Question: I want to move an object along a Path. The PathTransition works in terms of Duration, but I need to use the movement along the Path in an AnimationTimer.
Does anyone know a way to move a Node along a given Path via AnimationTimer?
Or if someone has a better idea of smoothing the rotation of the nodes at the sharp edges along hard waypoints, it would suffice as well.
I need it for moving an object along a sharp path, but the rotation should have smooth turns. The code below draws the path along waypoints (black color).
I thought a means of doing this would be to shorten the path segments (red color) and instead of a hard LineTo make a CubicCurveTo (yellow color).
The PathTransition conveniently would move the Node along the path with correct rotation at the edges, but unfortunately it works only on a Duration basis.
'''
import java.util.ArrayList;
import java.util.List;
import javafx.animation.PathTransition;
import javafx.animation.PathTransition.OrientationType;
import javafx.animation.Transition;
import javafx.application.Application;
import javafx.geometry.Point2D;
import javafx.scene.Scene;
import javafx.scene.SnapshotParameters;
import javafx.scene.image.ImageView;
import javafx.scene.image.WritableImage;
import javafx.scene.layout.Pane;
import javafx.scene.paint.Color;
import javafx.scene.shape.CubicCurveTo;
import javafx.scene.shape.LineTo;
import javafx.scene.shape.MoveTo;
import javafx.scene.shape.Path;
import javafx.scene.shape.Polygon;
import javafx.scene.shape.StrokeType;
import javafx.stage.Stage;
import javafx.util.Duration;
/**
* Cut a given path.
* Black = original
* Red = cut off
* Yellow = smoothed using bezier curve
*/
public class Main extends Application {
/**
* Pixels that are cut off from start and end of the paths in order to shorten them and make the path smoother.
*/
private double SMOOTHNESS = 30;
@Override
public void start(Stage primaryStage) {
Pane root = new Pane();
Scene scene = new Scene(root,1600,900);
primaryStage.setScene(scene);
primaryStage.show();
// get waypoints for path
List<Point2D> waypoints = getWayPoints();
// draw a path with sharp edges
// --------------------------------------------
Path sharpPath = createSharpPath( waypoints);
sharpPath.setStroke(Color.BLACK);
sharpPath.setStrokeWidth(8);
sharpPath.setStrokeType(StrokeType.CENTERED);
root.getChildren().add( sharpPath);
// draw a path with shortened edges
// --------------------------------------------
Path shortenedPath = createShortenedPath(waypoints, SMOOTHNESS);
shortenedPath.setStroke(Color.RED);
shortenedPath.setStrokeWidth(5);
shortenedPath.setStrokeType(StrokeType.CENTERED);
root.getChildren().add( shortenedPath);
// draw a path with smooth edges
// --------------------------------------------
Path smoothPath = createSmoothPath(waypoints, SMOOTHNESS);
smoothPath.setStroke(Color.YELLOW);
smoothPath.setStrokeWidth(2);
smoothPath.setStrokeType(StrokeType.CENTERED);
root.getChildren().add( smoothPath);
// move arrow on path
// --------------------------------------------
ImageView arrow = createArrow(30,30);
root.getChildren().add( arrow);
PathTransition pt = new PathTransition( Duration.millis(10000), smoothPath);
pt.setNode(arrow);
pt.setAutoReverse(true);
pt.setCycleCount( Transition.INDEFINITE);
pt.setOrientation(OrientationType.ORTHOGONAL_TO_TANGENT);
pt.play();
}
/**
* Create a path from the waypoints
* @param waypoints
* @return
*/
private Path createSharpPath( List<Point2D> waypoints) {
Path path = new Path();
for( Point2D point: waypoints) {
if( path.getElements().isEmpty()) {
path.getElements().add(new MoveTo( point.getX(), point.getY()));
}
else {
path.getElements().add(new LineTo( point.getX(), point.getY()));
}
}
return path;
}
/**
* Create a path from the waypoints, shorten the path and create a line segment between segments
* @param smoothness Pixels that are cut of from start and end.
* @return
*/
private Path createShortenedPath( List<Point2D> waypoints, double smoothness) {
Path path = new Path();
// waypoints to path
Point2D prev = null;
double x;
double y;
for( int i=0; i < waypoints.size(); i++) {
Point2D curr = waypoints.get( i);
if( i == 0) {
path.getElements().add(new MoveTo( curr.getX(), curr.getY()));
x = curr.getX();
y = curr.getY();
}
else {
// shorten previous path
double distanceX = curr.getX() - prev.getX();
double distanceY = curr.getY() - prev.getY();
double rad = Math.atan2(distanceY, distanceX);
double distance = Math.sqrt( distanceX * distanceX + distanceY * distanceY);
// cut off the paths except the last one
if( i != waypoints.size() - 1) {
distance -= smoothness;
}
x = prev.getX() + distance * Math.cos(rad);
y = prev.getY() + distance * Math.sin(rad);
path.getElements().add(new LineTo( x, y));
// shorten current path
if( i + 1 < waypoints.size()) {
Point2D next = waypoints.get( i+1);
distanceX = next.getX() - curr.getX();
distanceY = next.getY() - curr.getY();
distance = smoothness;
rad = Math.atan2(distanceY, distanceX);
x = curr.getX() + distance * Math.cos(rad);
y = curr.getY() + distance * Math.sin(rad);
path.getElements().add(new LineTo( x, y));
}
}
prev = curr;
}
return path;
}
/**
* Create a path from the waypoints, shorten the path and create a smoothing cubic curve segment between segments
* @param smoothness Pixels that are cut of from start and end.
* @return
*/
private Path createSmoothPath( List<Point2D> waypoints, double smoothness) {
Path smoothPath = new Path();
smoothPath.setStroke(Color.YELLOW);
smoothPath.setStrokeWidth(2);
smoothPath.setStrokeType(StrokeType.CENTERED);
// waypoints to path
Point2D ctrl1;
Point2D ctrl2;
Point2D prev = null;
double x;
double y;
for( int i=0; i < waypoints.size(); i++) {
Point2D curr = waypoints.get( i);
if( i == 0) {
smoothPath.getElements().add(new MoveTo( curr.getX(), curr.getY()));
x = curr.getX();
y = curr.getY();
}
else {
// shorten previous path
double distanceX = curr.getX() - prev.getX();
double distanceY = curr.getY() - prev.getY();
double rad = Math.atan2(distanceY, distanceX);
double distance = Math.sqrt( distanceX * distanceX + distanceY * distanceY);
// cut off the paths except the last one
if( i != waypoints.size() - 1) {
distance -= smoothness;
}
// System.out.println( "Segment " + i + ", angle: " + Math.toDegrees( rad) + ", distance: " + distance);
x = prev.getX() + distance * Math.cos(rad);
y = prev.getY() + distance * Math.sin(rad);
smoothPath.getElements().add(new LineTo( x, y));
// shorten current path and add a smoothing segment to it
if( i + 1 < waypoints.size()) {
Point2D next = waypoints.get( i+1);
distanceX = next.getX() - curr.getX();
distanceY = next.getY() - curr.getY();
distance = smoothness;
rad = Math.atan2(distanceY, distanceX);
x = curr.getX() + distance * Math.cos(rad);
y = curr.getY() + distance * Math.sin(rad);
ctrl1 = curr;
ctrl2 = curr;
smoothPath.getElements().add(new CubicCurveTo(ctrl1.getX(), ctrl1.getY(), ctrl2.getX(), ctrl2.getY(), x, y));
}
}
prev = curr;
}
return smoothPath;
}
/**
* Waypoints for the path
* @return
*/
public List<Point2D> getWayPoints() {
List<Point2D> path = new ArrayList<>();
// rectangle
// path.add(new Point2D( 100, 100));
// path.add(new Point2D( 400, 100));
// path.add(new Point2D( 400, 400));
// path.add(new Point2D( 100, 400));
// path.add(new Point2D( 100, 100));
// rectangle with peak on right
path.add(new Point2D( 100, 100));
path.add(new Point2D( 400, 100));
path.add(new Point2D( 450, 250));
path.add(new Point2D( 400, 400));
path.add(new Point2D( 100, 400));
path.add(new Point2D( 100, 100));
return path;
}
/**
* Create an arrow as ImageView
* @param width
* @param height
* @return
*/
private ImageView createArrow( double width, double height) {
WritableImage wi;
Polygon arrow = new Polygon( 0, 0, width, height / 2, 0, height); // left/right lines of the arrow
SnapshotParameters parameters = new SnapshotParameters();
parameters.setFill(Color.TRANSPARENT);
wi = new WritableImage( (int) width, (int) height);
arrow.snapshot(parameters, wi);
return new ImageView( wi);
}
public static void main(String[] args) {
launch(args);
}
}
'''

Thanks a lot for the help!
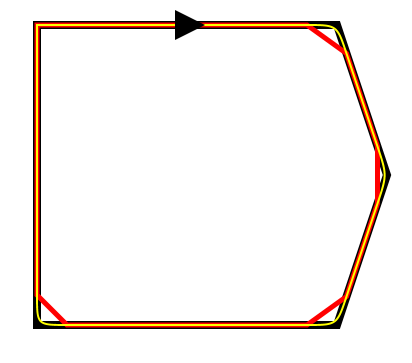
Answer: 'PathTransition' has a public 'interpolate' method that could be called in any fraction between 0 (start) and 1 (end), but sadly it's not intended for the user, and it can be called only while path transition is running.
If you have a look at how 'interpolate' works, it uses an internal class called 'Segment', based on linear segments within the path.
So the first step is converting your original path into a linear one:
'''
import java.util.ArrayList;
import java.util.List;
import java.util.stream.IntStream;
import javafx.geometry.Point2D;
import javafx.scene.shape.ClosePath;
import javafx.scene.shape.CubicCurveTo;
import javafx.scene.shape.LineTo;
import javafx.scene.shape.MoveTo;
import javafx.scene.shape.Path;
import javafx.scene.shape.PathElement;
import javafx.scene.shape.QuadCurveTo;
/**
*
* @author jpereda
*/
public class LinearPath {
private final Path originalPath;
public LinearPath(Path path){
this.originalPath=path;
}
public Path generateLinePath(){
/*
Generate a list of points interpolating the original path
*/
originalPath.getElements().forEach(this::getPoints);
/*
Create a path only with MoveTo,LineTo
*/
Path path = new Path(new MoveTo(list.get(0).getX(),list.get(0).getY()));
list.stream().skip(1).forEach(p->path.getElements().add(new LineTo(p.getX(),p.getY())));
path.getElements().add(new ClosePath());
return path;
}
private Point2D p0;
private List<Point2D> list;
private final int POINTS_CURVE=5;
private void getPoints(PathElement elem){
if(elem instanceof MoveTo){
list=new ArrayList<>();
p0=new Point2D(((MoveTo)elem).getX(),((MoveTo)elem).getY());
list.add(p0);
} else if(elem instanceof LineTo){
list.add(new Point2D(((LineTo)elem).getX(),((LineTo)elem).getY()));
} else if(elem instanceof CubicCurveTo){
Point2D ini = (list.size()>0?list.get(list.size()-1):p0);
IntStream.rangeClosed(1, POINTS_CURVE).forEach(i->list.add(evalCubicBezier((CubicCurveTo)elem, ini, ((double)i)/POINTS_CURVE)));
} else if(elem instanceof QuadCurveTo){
Point2D ini = (list.size()>0?list.get(list.size()-1):p0);
IntStream.rangeClosed(1, POINTS_CURVE).forEach(i->list.add(evalQuadBezier((QuadCurveTo)elem, ini, ((double)i)/POINTS_CURVE)));
} else if(elem instanceof ClosePath){
list.add(p0);
}
}
private Point2D evalCubicBezier(CubicCurveTo c, Point2D ini, double t){
Point2D p=new Point2D(Math.pow(1-t,3)*ini.getX()+
3*t*Math.pow(1-t,2)*c.getControlX1()+
3*(1-t)*t*t*c.getControlX2()+
Math.pow(t, 3)*c.getX(),
Math.pow(1-t,3)*ini.getY()+
3*t*Math.pow(1-t, 2)*c.getControlY1()+
3*(1-t)*t*t*c.getControlY2()+
Math.pow(t, 3)*c.getY());
return p;
}
private Point2D evalQuadBezier(QuadCurveTo c, Point2D ini, double t){
Point2D p=new Point2D(Math.pow(1-t,2)*ini.getX()+
2*(1-t)*t*c.getControlX()+
Math.pow(t, 2)*c.getX(),
Math.pow(1-t,2)*ini.getY()+
2*(1-t)*t*c.getControlY()+
Math.pow(t, 2)*c.getY());
return p;
}
}
'''
Now, based on 'PathTransition.Segment' class, and removing all the private or deprecated API, I've come up with this class with a public 'interpolator' method:
'''
import java.util.ArrayList;
import javafx.geometry.Bounds;
import javafx.scene.Node;
import javafx.scene.shape.ClosePath;
import javafx.scene.shape.LineTo;
import javafx.scene.shape.MoveTo;
import javafx.scene.shape.Path;
/**
* Based on javafx.animation.PathTransition
*
* @author jpereda
*/
public class PathInterpolator {
private final Path originalPath;
private final Node node;
private double totalLength = 0;
private static final int SMOOTH_ZONE = 10;
private final ArrayList<Segment> segments = new ArrayList<>();
private Segment moveToSeg = Segment.getZeroSegment();
private Segment lastSeg = Segment.getZeroSegment();
public PathInterpolator(Path path, Node node){
this.originalPath=path;
this.node=node;
calculateSegments();
}
private void calculateSegments() {
segments.clear();
Path linePath = new LinearPath(originalPath).generateLinePath();
linePath.getElements().forEach(elem->{
Segment newSeg = null;
if(elem instanceof MoveTo){
moveToSeg = Segment.newMoveTo(((MoveTo)elem).getX(),((MoveTo)elem).getY(), lastSeg.accumLength);
newSeg = moveToSeg;
} else if(elem instanceof LineTo){
newSeg = Segment.newLineTo(lastSeg, ((LineTo)elem).getX(),((LineTo)elem).getY());
} else if(elem instanceof ClosePath){
newSeg = Segment.newClosePath(lastSeg, moveToSeg);
if (newSeg == null) {
lastSeg.convertToClosePath(moveToSeg);
}
}
if (newSeg != null) {
segments.add(newSeg);
lastSeg = newSeg;
}
});
totalLength = lastSeg.accumLength;
}
public void interpolate(double frac) {
double part = totalLength * Math.min(1, Math.max(0, frac));
int segIdx = findSegment(0, segments.size() - 1, part);
Segment seg = segments.get(segIdx);
double lengthBefore = seg.accumLength - seg.length;
double partLength = part - lengthBefore;
double ratio = partLength / seg.length;
Segment prevSeg = seg.prevSeg;
double x = prevSeg.toX + (seg.toX - prevSeg.toX) * ratio;
double y = prevSeg.toY + (seg.toY - prevSeg.toY) * ratio;
double rotateAngle = seg.rotateAngle;
// provide smooth rotation on segment bounds
double z = Math.min(SMOOTH_ZONE, seg.length / 2);
if (partLength < z && !prevSeg.isMoveTo) {
//interpolate rotation to previous segment
rotateAngle = interpolate(
prevSeg.rotateAngle, seg.rotateAngle,
partLength / z / 2 + 0.5F);
} else {
double dist = seg.length - partLength;
Segment nextSeg = seg.nextSeg;
if (dist < z && nextSeg != null) {
//interpolate rotation to next segment
if (!nextSeg.isMoveTo) {
rotateAngle = interpolate(
seg.rotateAngle, nextSeg.rotateAngle,
(z - dist) / z / 2);
}
}
}
node.setTranslateX(x - getPivotX());
node.setTranslateY(y - getPivotY());
node.setRotate(rotateAngle);
}
private double getPivotX() {
final Bounds bounds = node.getLayoutBounds();
return bounds.getMinX() + bounds.getWidth()/2;
}
private double getPivotY() {
final Bounds bounds = node.getLayoutBounds();
return bounds.getMinY() + bounds.getHeight()/2;
}
/**
* Returns the index of the first segment having accumulated length
* from the path beginning, greater than {@code length}
*/
private int findSegment(int begin, int end, double length) {
// check for search termination
if (begin == end) {
// find last non-moveTo segment for given length
return segments.get(begin).isMoveTo && begin > 0
? findSegment(begin - 1, begin - 1, length)
: begin;
}
// otherwise continue binary search
int middle = begin + (end - begin) / 2;
return segments.get(middle).accumLength > length
? findSegment(begin, middle, length)
: findSegment(middle + 1, end, length);
}
/** Interpolates angle according to rate,
* with correct 0->360 and 360->0 transitions
*/
private static double interpolate(double fromAngle, double toAngle, double ratio) {
double delta = toAngle - fromAngle;
if (Math.abs(delta) > 180) {
toAngle += delta > 0 ? -360 : 360;
}
return normalize(fromAngle + ratio * (toAngle - fromAngle));
}
/** Converts angle to range 0-360
*/
private static double normalize(double angle) {
while (angle > 360) {
angle -= 360;
}
while (angle < 0) {
angle += 360;
}
return angle;
}
private static class Segment {
private static final Segment zeroSegment = new Segment(true, 0, 0, 0, 0, 0);
boolean isMoveTo;
double length;
// total length from the path's beginning to the end of this segment
double accumLength;
// end point of this segment
double toX;
double toY;
// segment's rotation angle in degrees
double rotateAngle;
Segment prevSeg;
Segment nextSeg;
private Segment(boolean isMoveTo, double toX, double toY,
double length, double lengthBefore, double rotateAngle) {
this.isMoveTo = isMoveTo;
this.toX = toX;
this.toY = toY;
this.length = length;
this.accumLength = lengthBefore + length;
this.rotateAngle = rotateAngle;
}
public static Segment getZeroSegment() {
return zeroSegment;
}
public static Segment newMoveTo(double toX, double toY,
double accumLength) {
return new Segment(true, toX, toY, 0, accumLength, 0);
}
public static Segment newLineTo(Segment fromSeg, double toX, double toY) {
double deltaX = toX - fromSeg.toX;
double deltaY = toY - fromSeg.toY;
double length = Math.sqrt((deltaX * deltaX) + (deltaY * deltaY));
if ((length >= 1) || fromSeg.isMoveTo) { // filtering out flattening noise
double sign = Math.signum(deltaY == 0 ? deltaX : deltaY);
double angle = (sign * Math.acos(deltaX / length));
angle = normalize(angle / Math.PI * 180);
Segment newSeg = new Segment(false, toX, toY,
length, fromSeg.accumLength, angle);
fromSeg.nextSeg = newSeg;
newSeg.prevSeg = fromSeg;
return newSeg;
}
return null;
}
public static Segment newClosePath(Segment fromSeg, Segment moveToSeg) {
Segment newSeg = newLineTo(fromSeg, moveToSeg.toX, moveToSeg.toY);
if (newSeg != null) {
newSeg.convertToClosePath(moveToSeg);
}
return newSeg;
}
public void convertToClosePath(Segment moveToSeg) {
Segment firstLineToSeg = moveToSeg.nextSeg;
nextSeg = firstLineToSeg;
firstLineToSeg.prevSeg = this;
}
}
}
'''
Basically, once you have a linear path, for every line it generates a 'Segment'. Now with the list of these segments you can call the 'interpolate' method to calculate the position and rotation of the node at any fraction between 0 and 1.
And finally you can create an 'AnimationTimer' in your application:
'''
@Override
public void start(Stage primaryStage) {
...
// move arrow on path
// --------------------------------------------
ImageView arrow = createArrow(30,30);
root.getChildren().add( arrow);
PathInterpolator interpolator=new PathInterpolator(smoothPath, arrow);
AnimationTimer timer = new AnimationTimer() {
@Override
public void handle(long now) {
double millis=(now/1_000_000)%10000;
interpolator.interpolate(millis/10000);
}
};
timer.start();
}
'''